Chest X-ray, AP view. Patient: 48 years old, sex M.
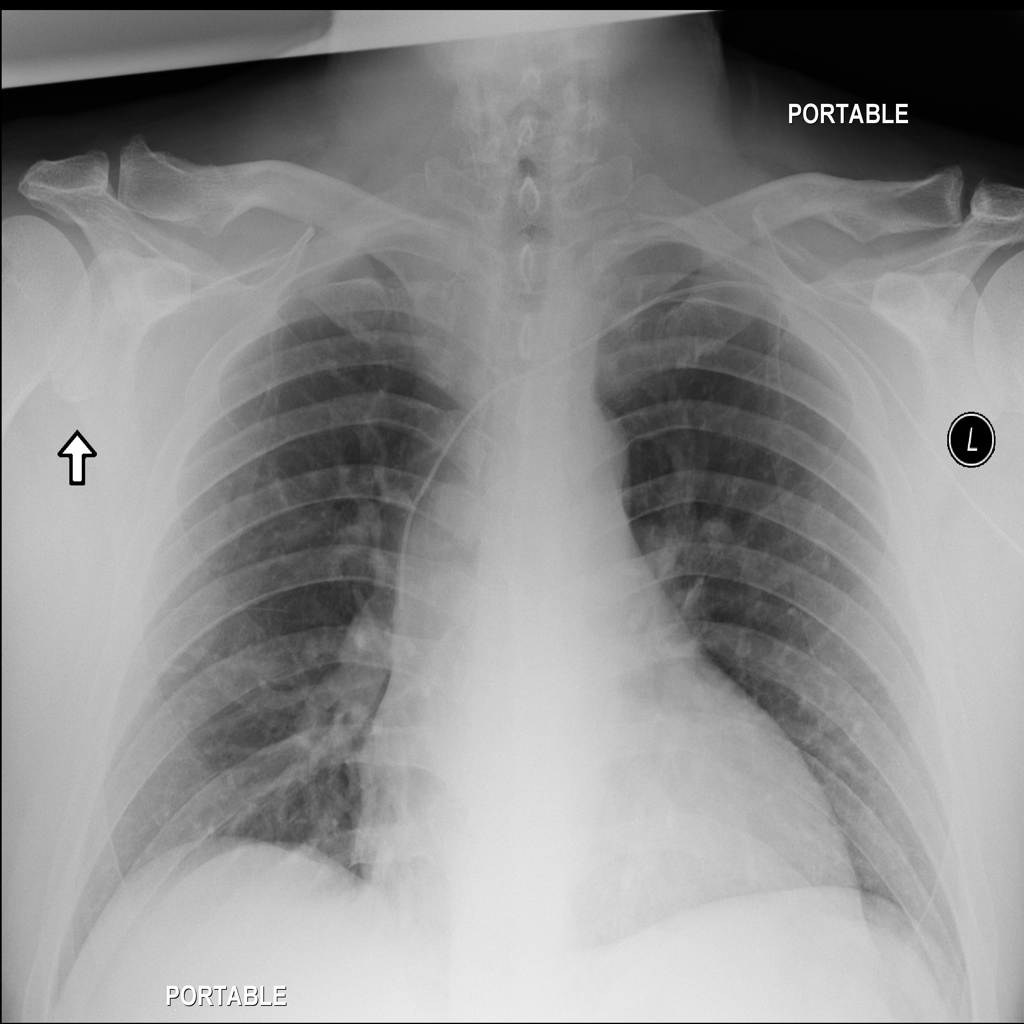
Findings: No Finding